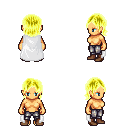
a pixel art fantasy rpg character, female body template, human, tanned skin, white cape, metal pants, gold long bangs hairstyle, brown shoes, four views (front, back, left, right), 2x2 character sprite sheet, small pixel art, hard edges, no anti-aliasing